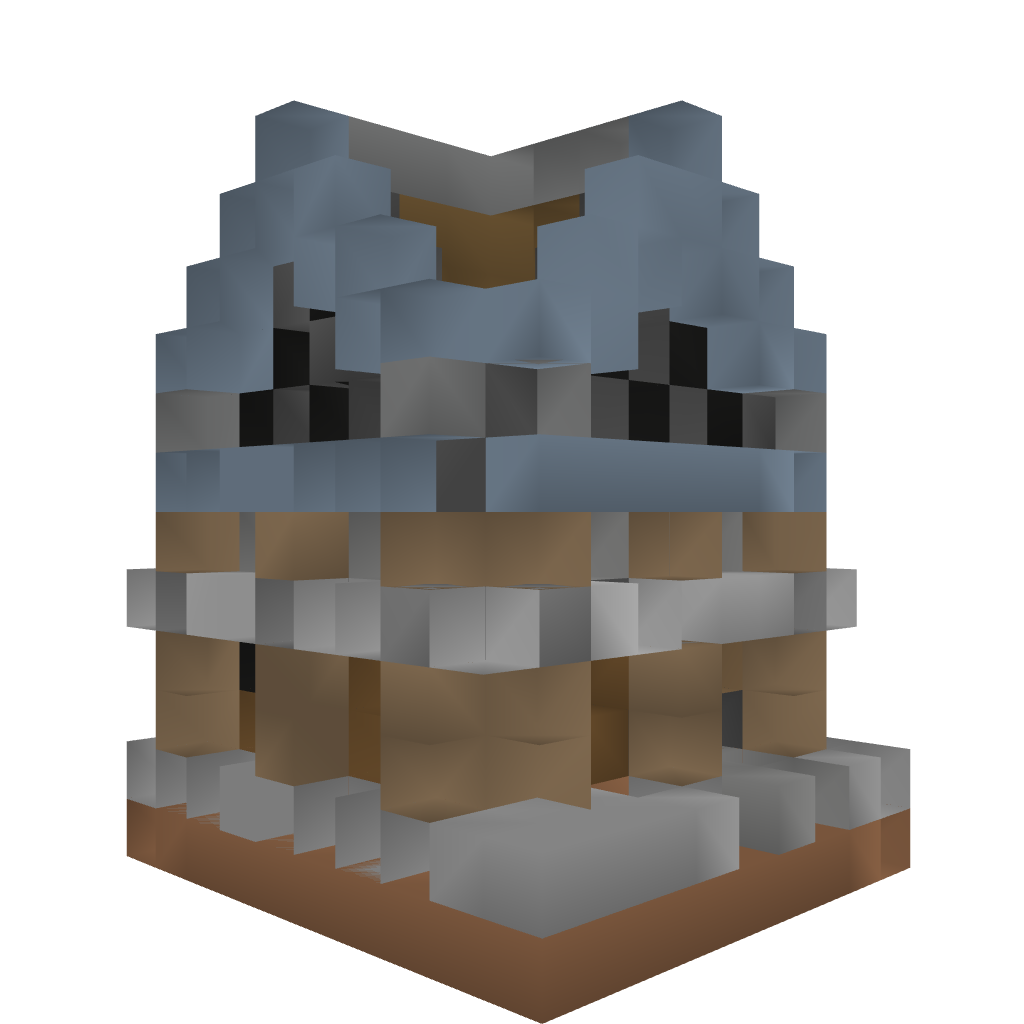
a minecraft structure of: Basic Villager Home